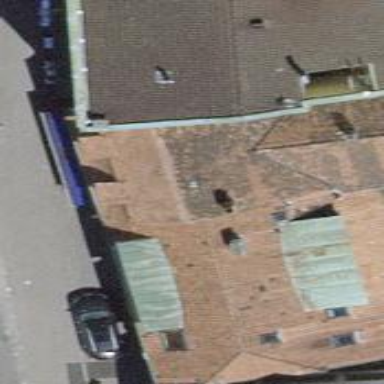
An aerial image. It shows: Restaurant.